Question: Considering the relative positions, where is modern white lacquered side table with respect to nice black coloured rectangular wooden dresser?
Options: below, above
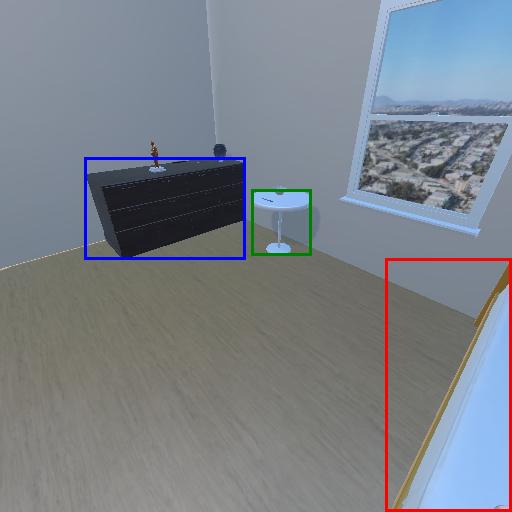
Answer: below